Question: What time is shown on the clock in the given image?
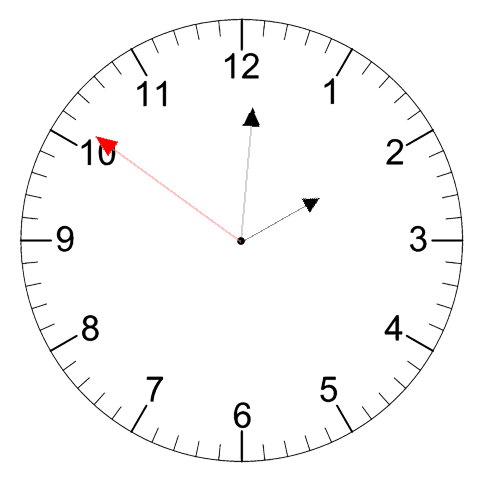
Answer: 02:00:51